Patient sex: M
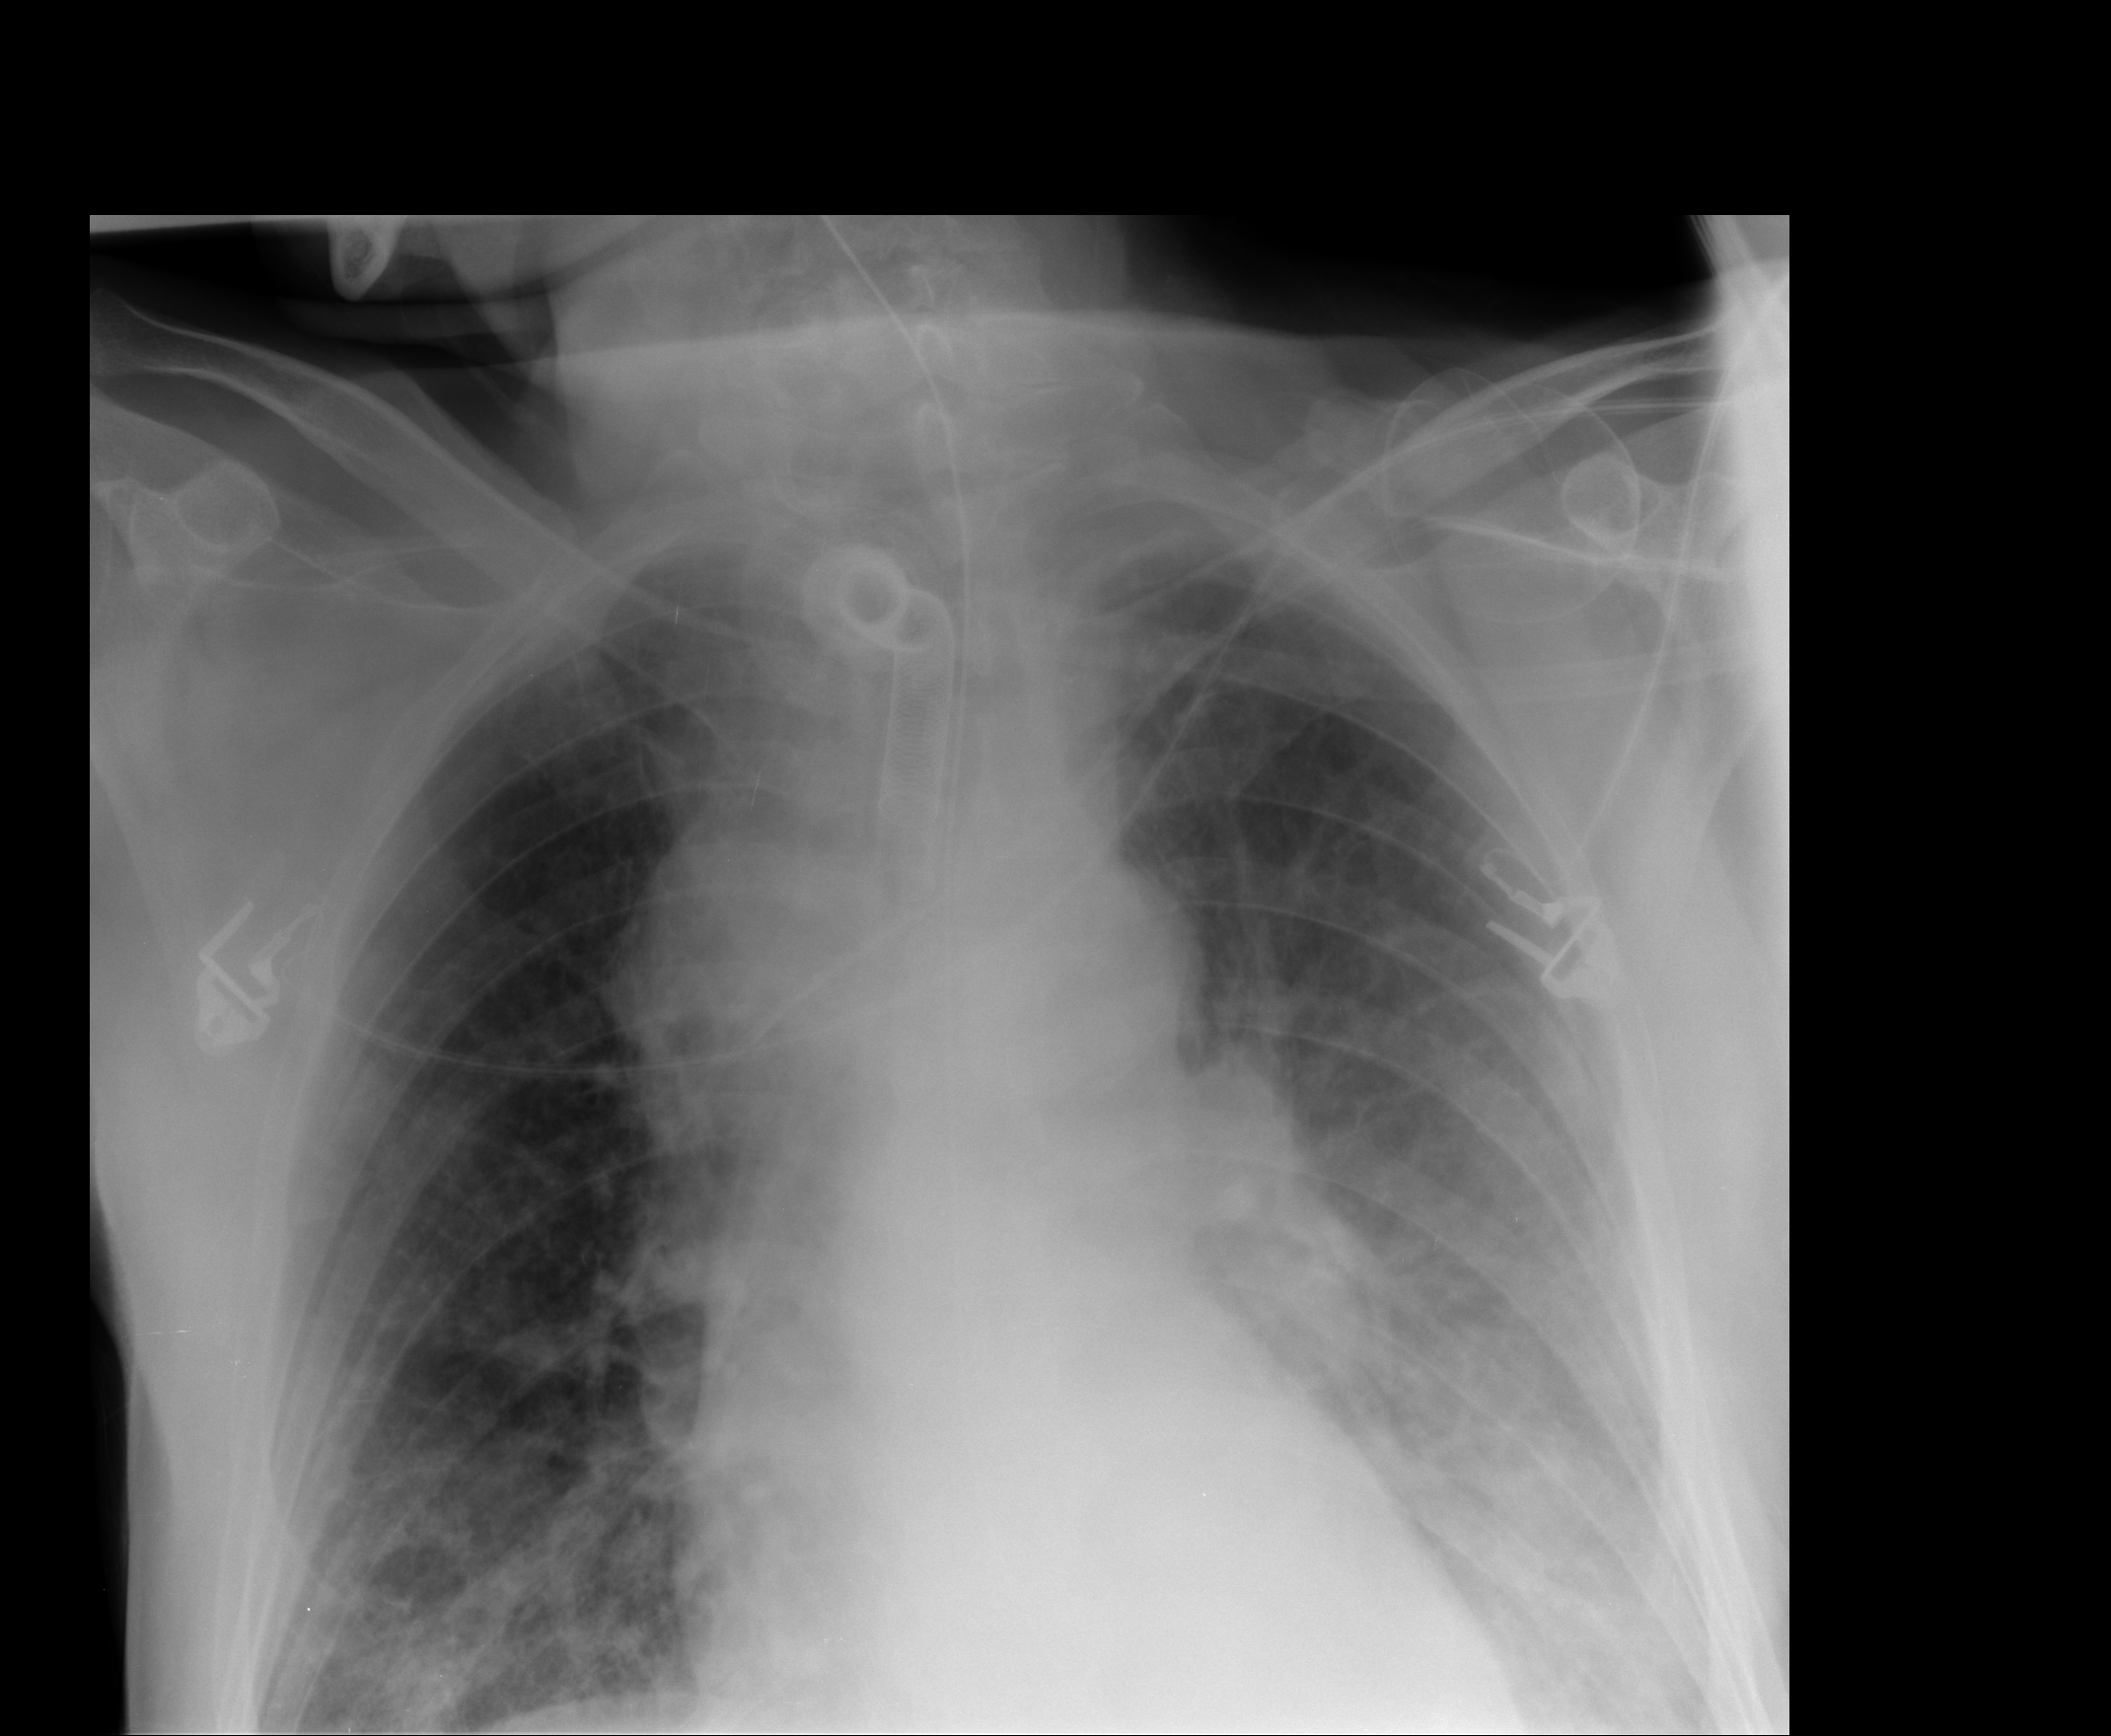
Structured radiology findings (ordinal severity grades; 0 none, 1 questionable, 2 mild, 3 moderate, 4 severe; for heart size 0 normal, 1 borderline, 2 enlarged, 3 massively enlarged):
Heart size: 0
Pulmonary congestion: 0
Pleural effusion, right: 0
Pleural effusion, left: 2
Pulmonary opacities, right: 2
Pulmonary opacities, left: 2
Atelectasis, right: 2
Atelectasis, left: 2